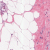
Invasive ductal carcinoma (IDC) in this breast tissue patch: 0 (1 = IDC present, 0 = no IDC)